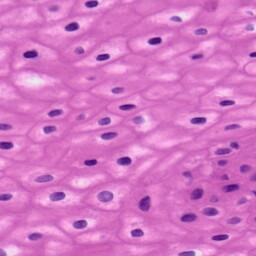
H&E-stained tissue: Tonsil